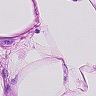
Metastatic tissue present: no